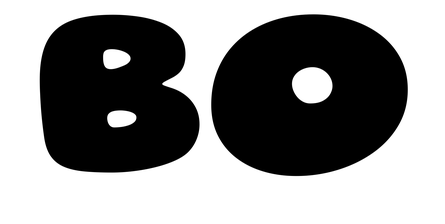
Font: Gluten_Black